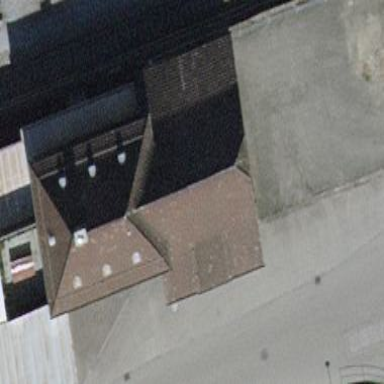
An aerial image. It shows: Train station building.